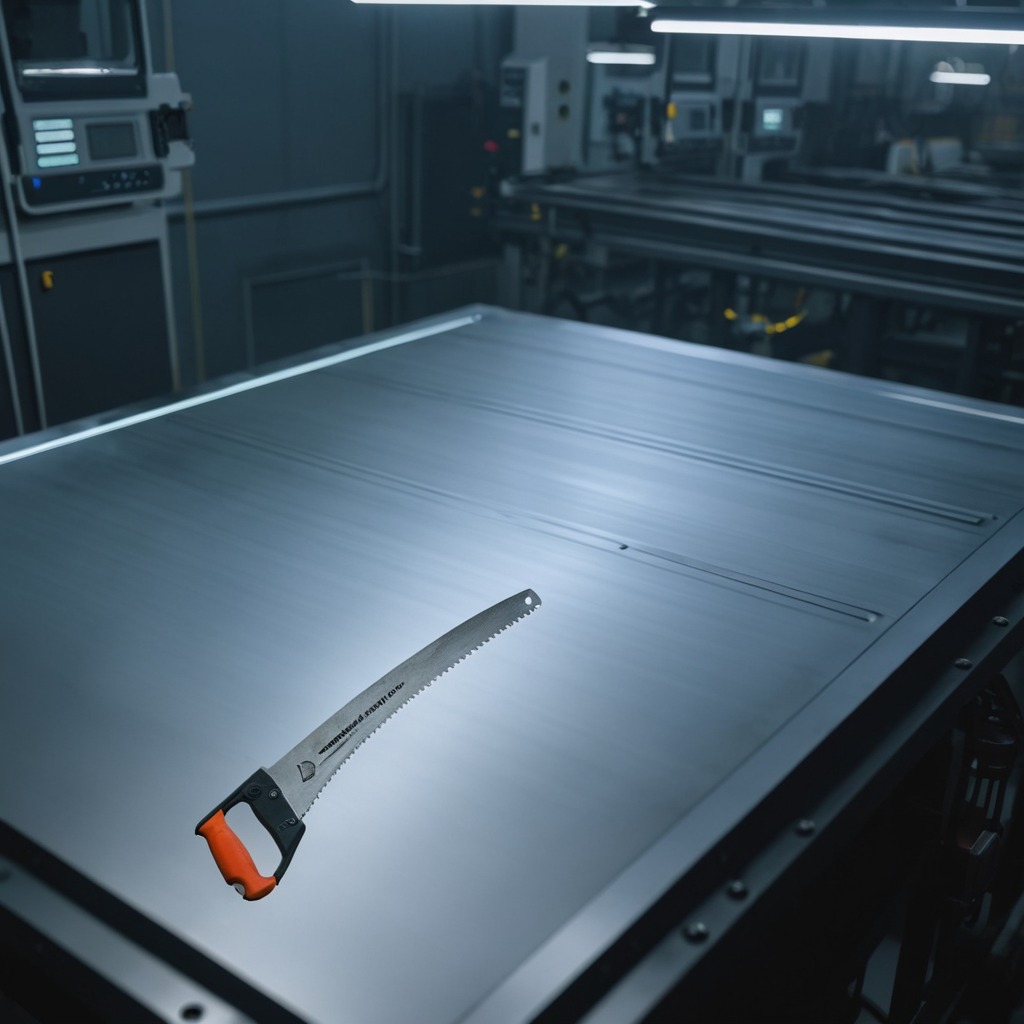
A metal saw is lying on the metal table in the machine shop under fluorescent lights.